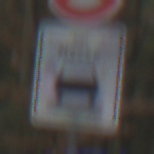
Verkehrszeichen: BeiNaesse
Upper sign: Geschwindigkeit60
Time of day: Midday
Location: Outdoor (Nature)
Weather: Overcast
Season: NotSpecified
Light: Natural